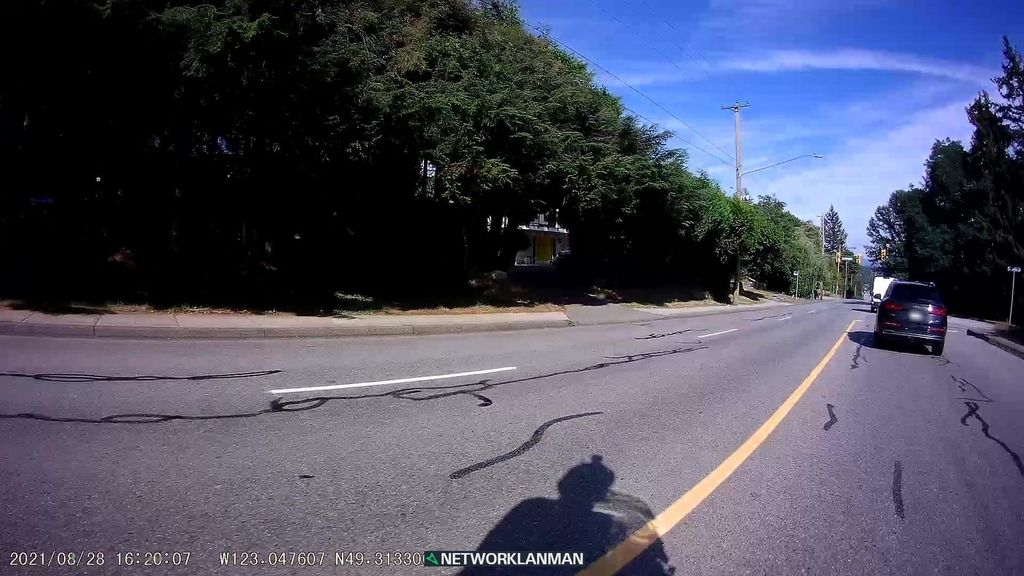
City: vancouver